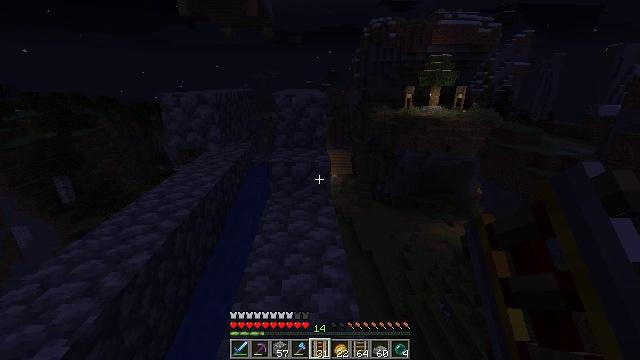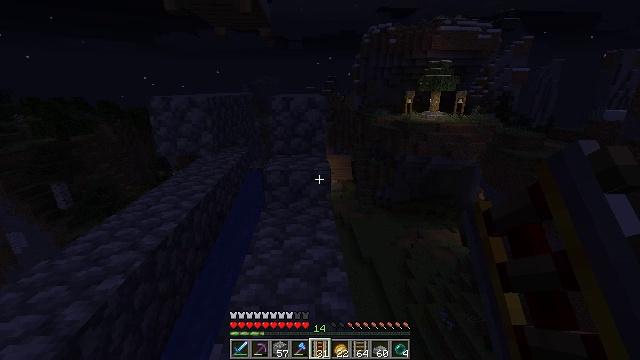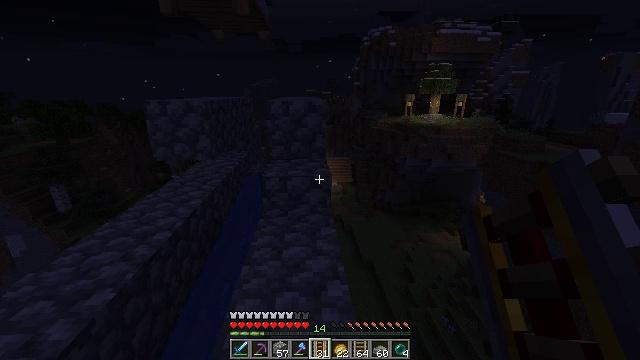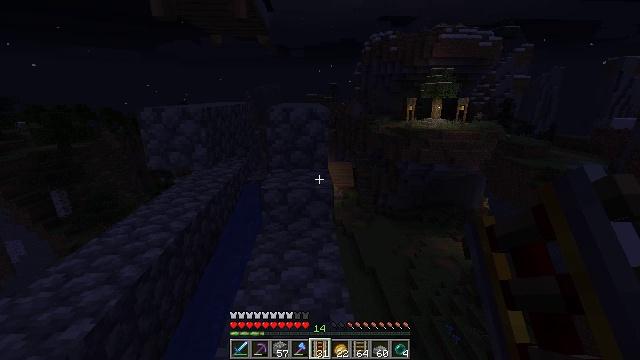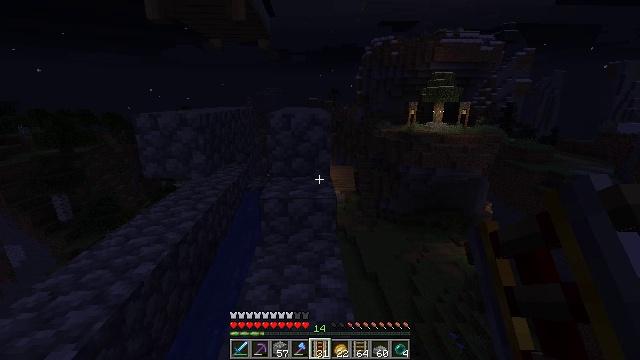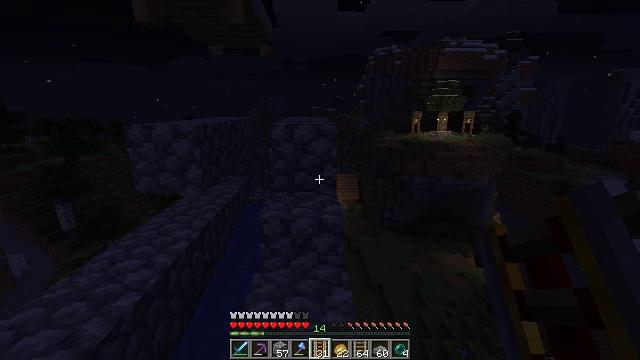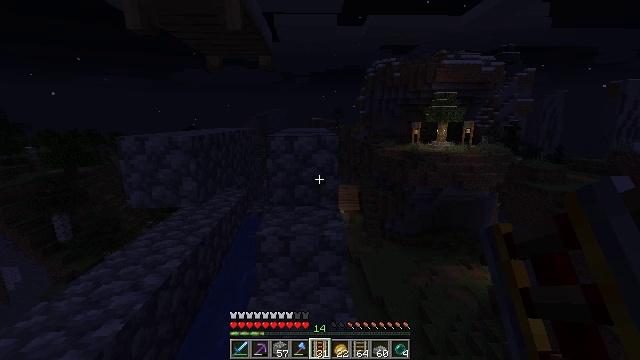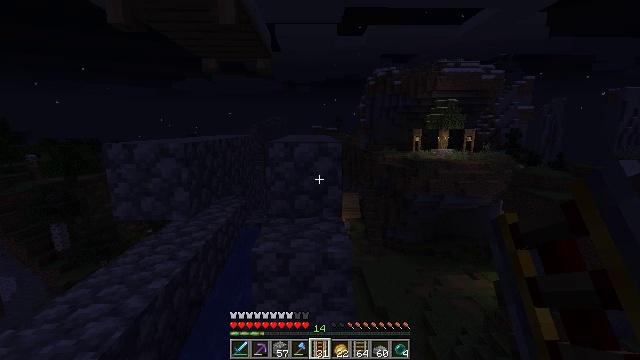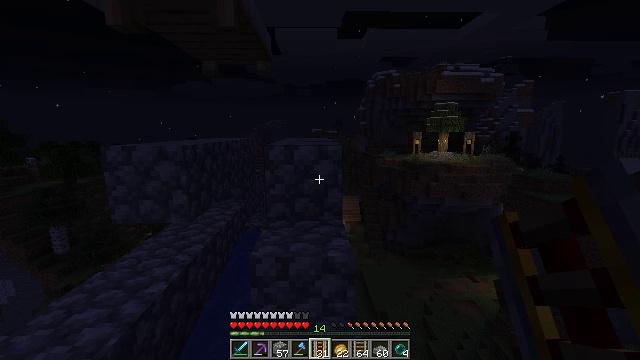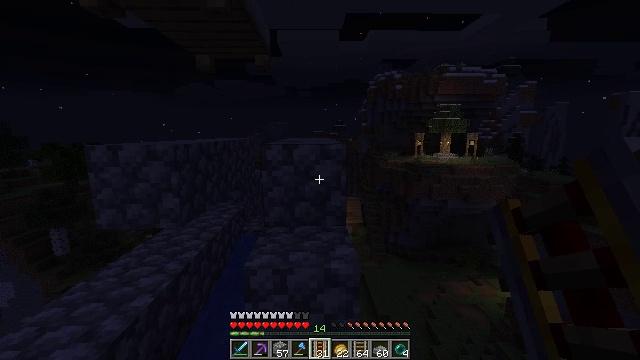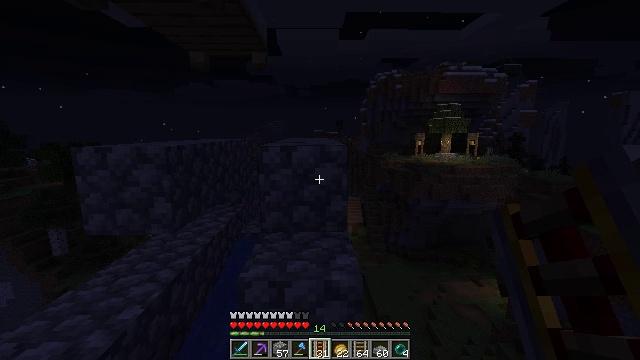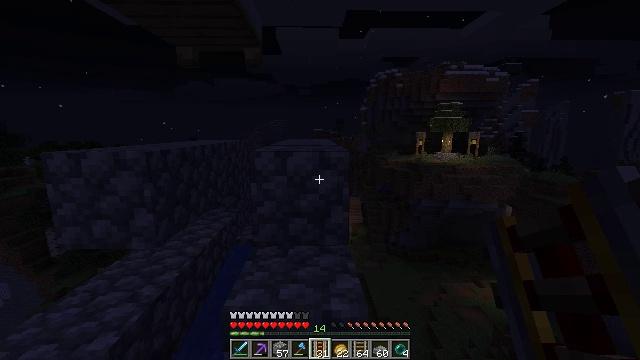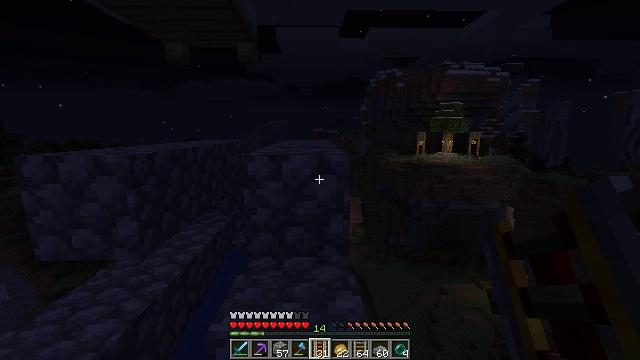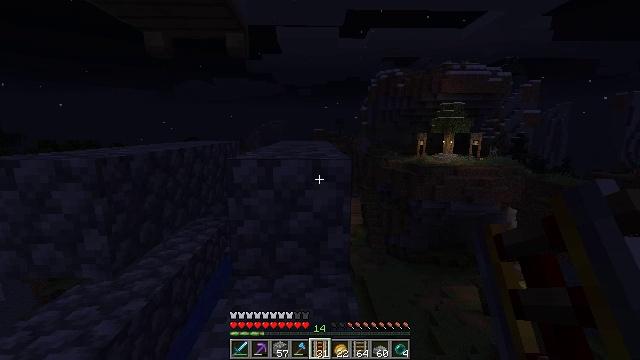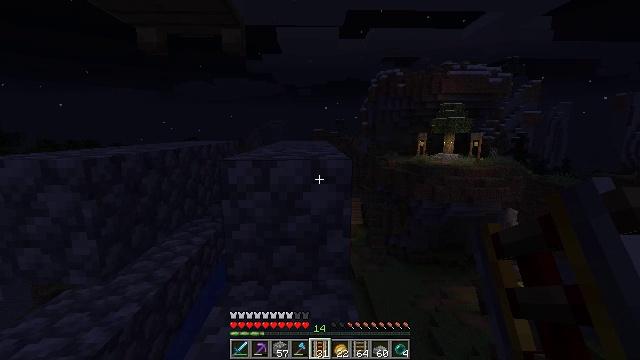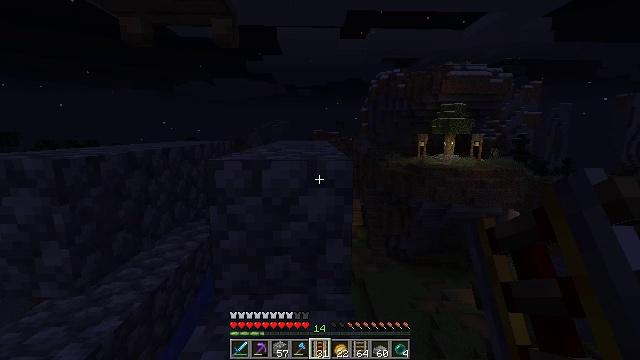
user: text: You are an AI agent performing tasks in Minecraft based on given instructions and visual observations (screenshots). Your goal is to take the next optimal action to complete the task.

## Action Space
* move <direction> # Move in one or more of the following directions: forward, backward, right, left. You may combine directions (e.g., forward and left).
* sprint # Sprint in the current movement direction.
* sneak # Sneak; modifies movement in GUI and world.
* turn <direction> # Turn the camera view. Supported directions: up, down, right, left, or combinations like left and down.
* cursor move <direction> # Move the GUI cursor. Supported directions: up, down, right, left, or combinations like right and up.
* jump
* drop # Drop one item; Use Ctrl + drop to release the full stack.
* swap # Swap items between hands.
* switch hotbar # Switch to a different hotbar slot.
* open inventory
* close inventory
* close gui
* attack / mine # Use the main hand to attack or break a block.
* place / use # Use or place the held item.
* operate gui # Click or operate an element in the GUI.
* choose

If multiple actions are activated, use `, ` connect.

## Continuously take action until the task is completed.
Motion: motion action
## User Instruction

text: Collect dirt by holding left button.
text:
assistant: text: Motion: move forward, turn up
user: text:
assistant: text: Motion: move forward
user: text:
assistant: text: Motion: move forward, turn up
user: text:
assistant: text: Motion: move forward
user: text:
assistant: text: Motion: move forward, turn up
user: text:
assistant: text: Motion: move forward, turn up
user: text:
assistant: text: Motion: move forward, turn up
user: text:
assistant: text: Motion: move forward
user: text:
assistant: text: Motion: move forward
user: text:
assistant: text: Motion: move forward
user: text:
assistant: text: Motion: move forward
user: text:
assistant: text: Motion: move forward
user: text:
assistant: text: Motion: move forward
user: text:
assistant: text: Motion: move forward
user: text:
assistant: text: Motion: move forward
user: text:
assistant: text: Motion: move forward
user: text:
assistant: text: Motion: move forward
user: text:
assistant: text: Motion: move forward
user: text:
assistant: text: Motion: move forward, turn left and down
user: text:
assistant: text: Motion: move forward, turn left
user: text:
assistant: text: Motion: move forward
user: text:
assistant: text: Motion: move forward
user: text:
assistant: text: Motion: move forward
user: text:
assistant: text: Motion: move forward
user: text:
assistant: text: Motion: move forward
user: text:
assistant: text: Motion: move forward
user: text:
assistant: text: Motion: move forward
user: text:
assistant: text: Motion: move forward
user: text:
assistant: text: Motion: move forward
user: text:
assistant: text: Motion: no_op